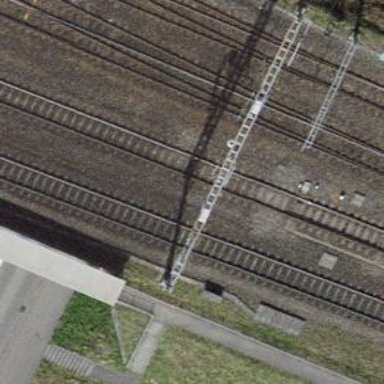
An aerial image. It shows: Bridge with electrified rail tracks and contact line.